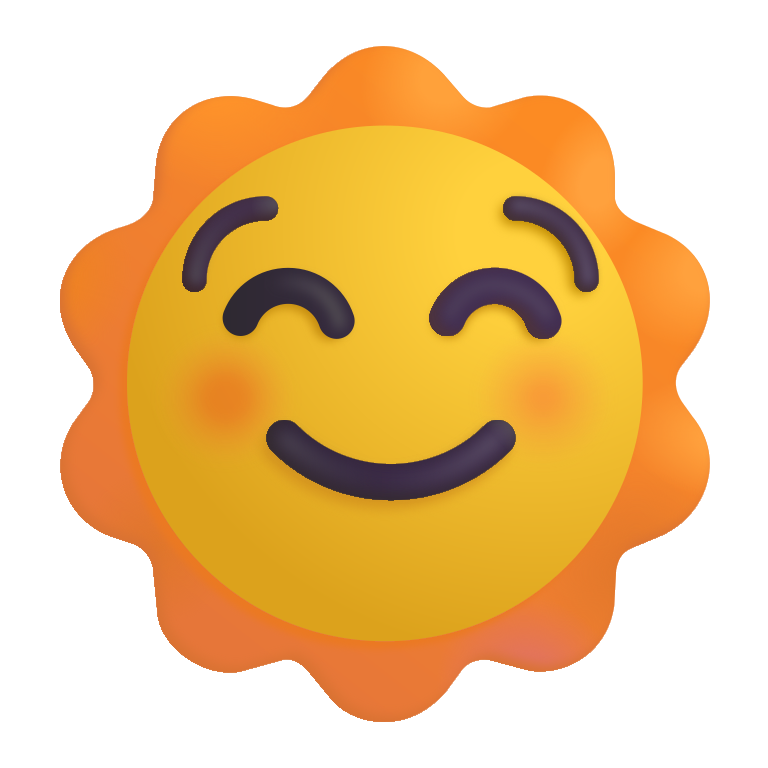
sun with face color